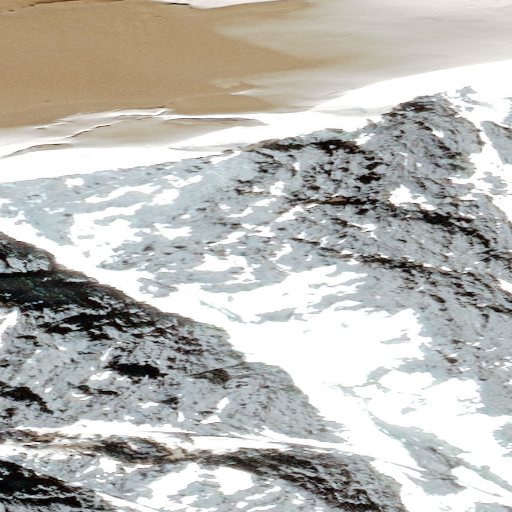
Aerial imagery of mountain in Alaska named Mount Chamberlin containing only unknown